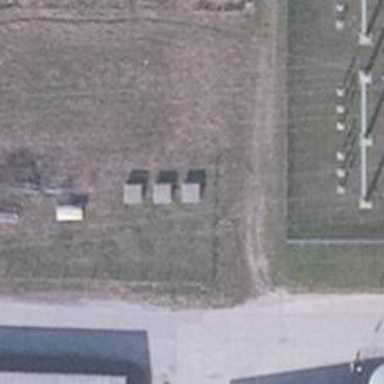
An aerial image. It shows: Minor distribution substation.